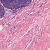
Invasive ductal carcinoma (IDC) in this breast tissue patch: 0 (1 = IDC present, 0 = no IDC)